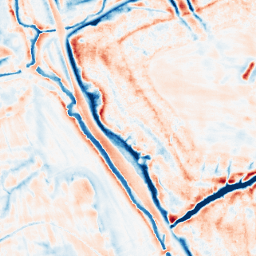
Category: edge_preserving
Decomposition family: bilateral
Decomposition parameters: d: 21
sigma_color: 100
sigma_space: 50
Upsampling method: sinc_blackman
Upsampling parameters: scale: 8
kernel_size: 16
Upsampling scale: 8